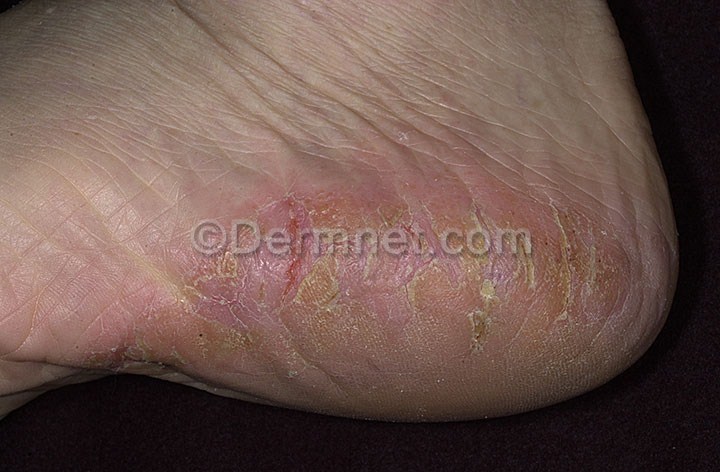
Disease: Atopic Dermatitis Photos